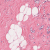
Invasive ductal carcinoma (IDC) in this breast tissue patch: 0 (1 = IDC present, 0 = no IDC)